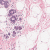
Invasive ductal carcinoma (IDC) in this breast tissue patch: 0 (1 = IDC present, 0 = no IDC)